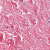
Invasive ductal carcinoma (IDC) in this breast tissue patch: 0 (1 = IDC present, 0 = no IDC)